Current action and preconditions to check: trajectory_clear

Your task: For each precondition in the list above, predict whether it will hold at this action.

Consider the current scene as observed from the mobile robot's camera, and analyze the predicted future states of all dynamic agents (e.g., people, animals, vehicles, or any moving entities) within the NEXT SECOND.

IMPORTANT: Only answer "very likely" if you are absolutely certain—based on strong, clear evidence—that a dynamic agent will violate the precondition in the predicted future state. Do NOT answer "very likely" for unlikely, ambiguous, or low-probability risks.

Ask yourself for each precondition: Is there a high probability, with clear and convincing evidence, that the predicted future states of any dynamic agent will interfere with the predicted future state of the currently executing action within the NEXT SECOND, causing that precondition to fail?

Assess the risk level based on these predictions. Use "likely" or "very likely" if motions create a clear risk of interference.

Use "neutral" or "improbable" if agents are nearby but their predicted paths are clearly diverging or non-conflicting.

Failure Risk Categories: "very improbable", "improbable", "neutral", "likely", "very likely"

Answer Format: Output ONLY the probability_of_failure value from these categories: "very improbable", "improbable", "neutral", "likely", "very likely"

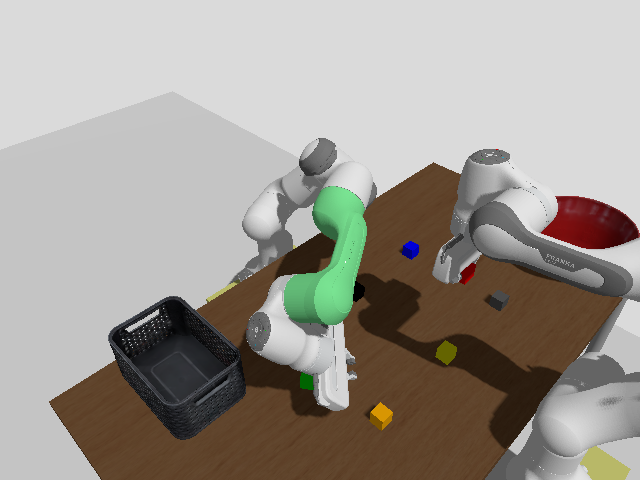

Answer: very improbable